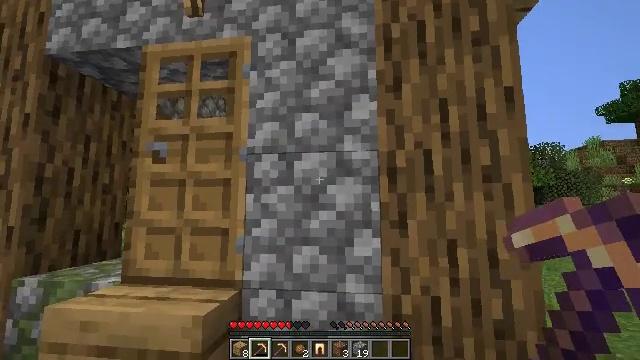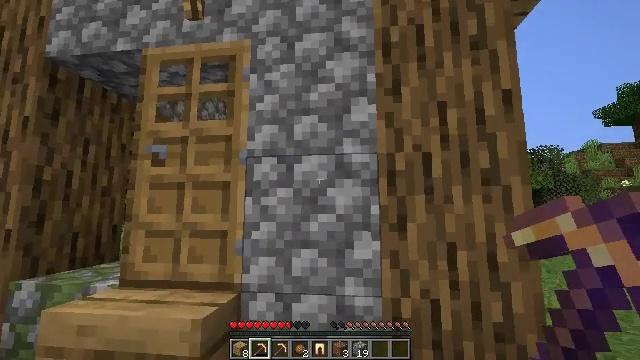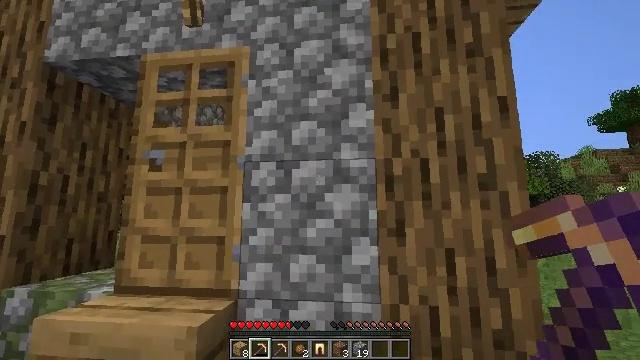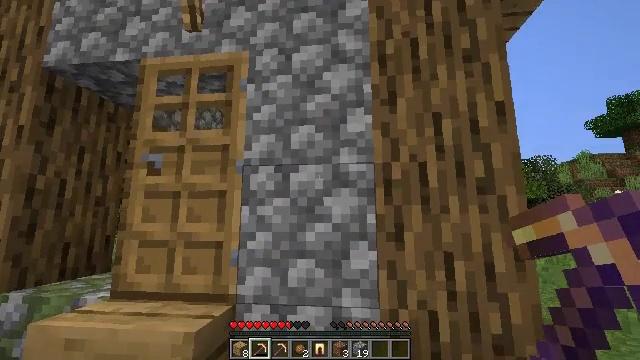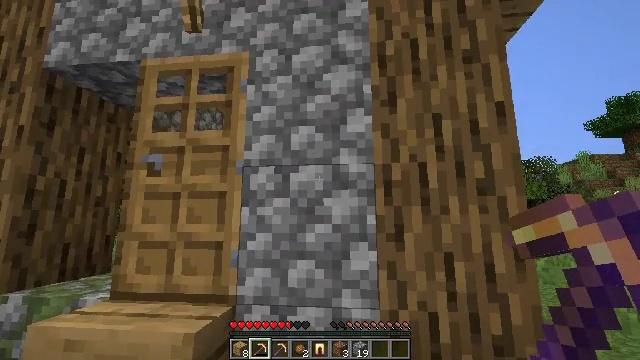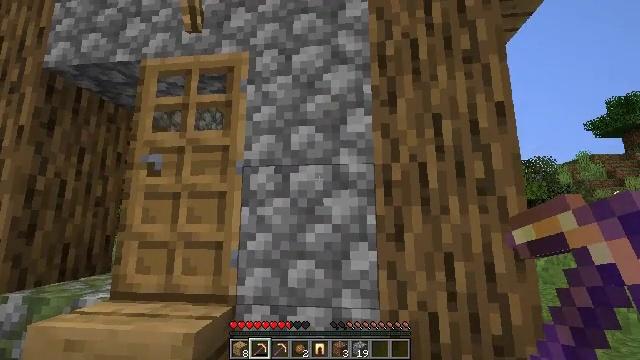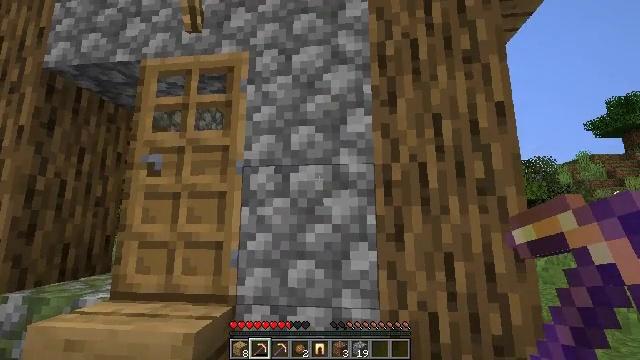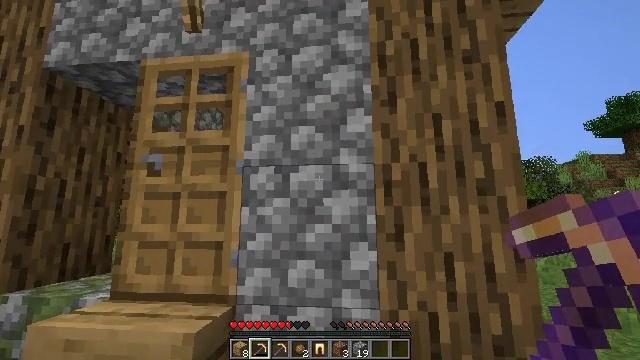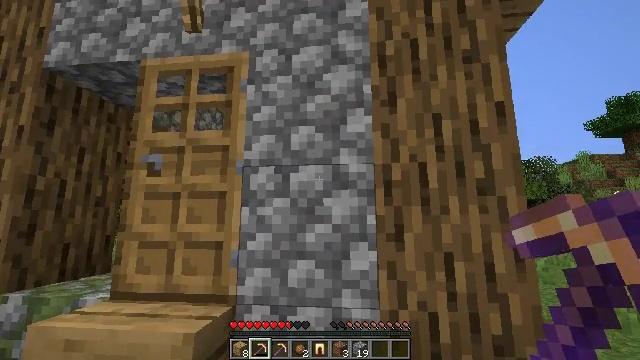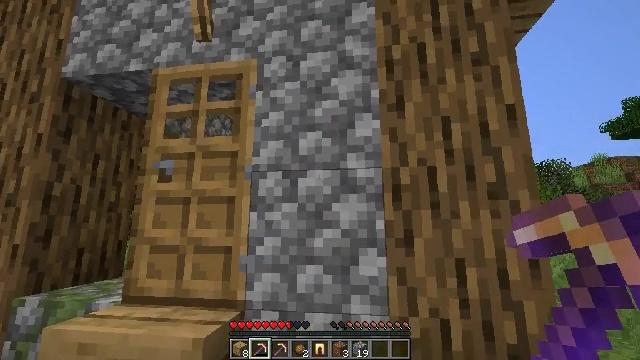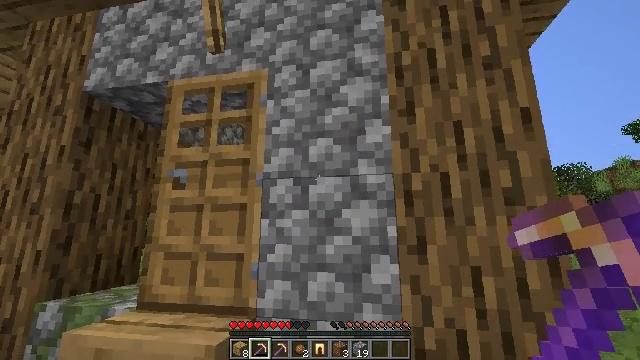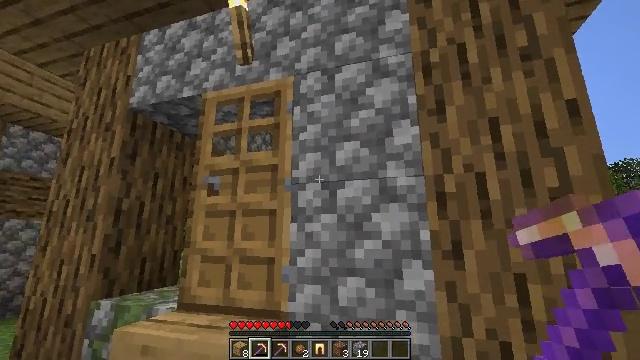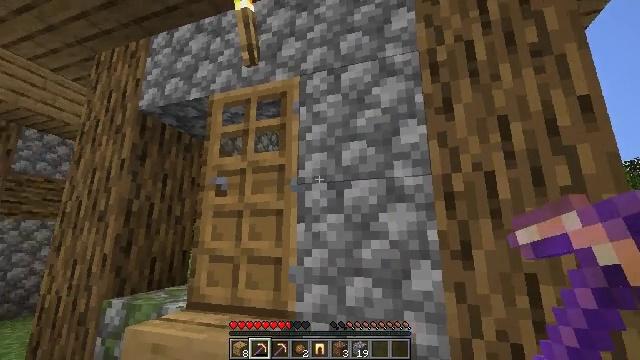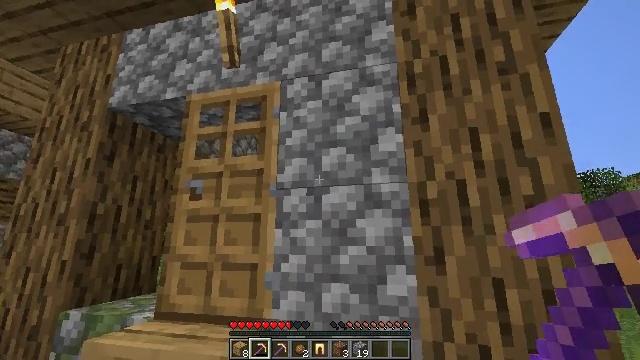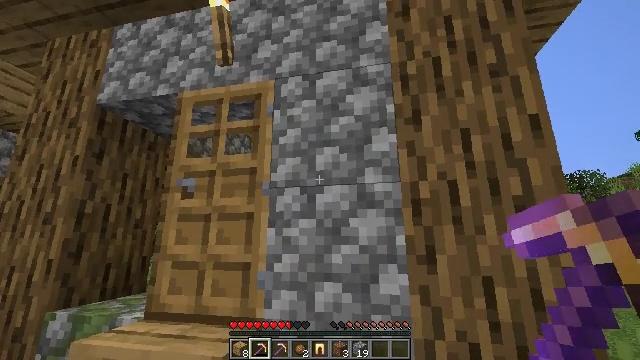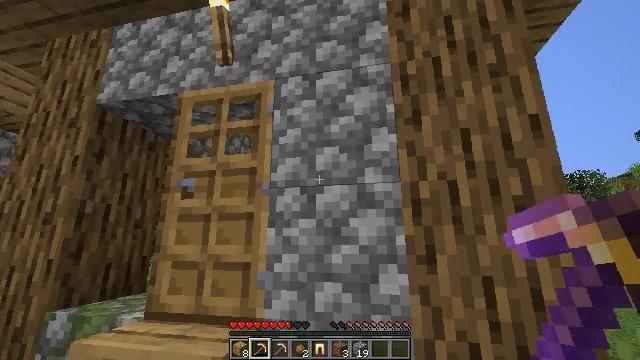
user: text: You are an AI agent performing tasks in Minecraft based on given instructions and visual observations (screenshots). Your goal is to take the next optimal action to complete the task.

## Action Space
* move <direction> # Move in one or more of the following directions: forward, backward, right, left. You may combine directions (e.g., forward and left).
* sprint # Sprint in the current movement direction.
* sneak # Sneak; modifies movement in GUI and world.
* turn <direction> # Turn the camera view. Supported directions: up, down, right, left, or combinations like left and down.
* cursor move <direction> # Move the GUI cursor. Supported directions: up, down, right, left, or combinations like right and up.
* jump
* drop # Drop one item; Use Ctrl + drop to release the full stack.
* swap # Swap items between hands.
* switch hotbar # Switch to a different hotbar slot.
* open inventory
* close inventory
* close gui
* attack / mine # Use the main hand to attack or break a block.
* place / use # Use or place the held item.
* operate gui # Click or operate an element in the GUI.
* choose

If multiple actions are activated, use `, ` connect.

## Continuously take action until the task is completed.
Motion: motion action
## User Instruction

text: Mine cobblestone underground.
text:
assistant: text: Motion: no_op
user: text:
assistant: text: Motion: turn up
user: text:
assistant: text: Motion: no_op
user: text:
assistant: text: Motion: no_op
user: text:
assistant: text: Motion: no_op
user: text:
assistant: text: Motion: no_op
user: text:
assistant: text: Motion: no_op
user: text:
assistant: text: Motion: no_op
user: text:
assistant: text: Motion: turn left and up
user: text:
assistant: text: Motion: turn left and up
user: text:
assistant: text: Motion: turn left
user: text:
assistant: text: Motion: turn left
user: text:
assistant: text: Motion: turn right and up
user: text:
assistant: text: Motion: turn right
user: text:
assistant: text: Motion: no_op
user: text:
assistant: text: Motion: no_op
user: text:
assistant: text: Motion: no_op
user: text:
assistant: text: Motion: no_op
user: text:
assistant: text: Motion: turn right and up
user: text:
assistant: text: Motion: turn right and up
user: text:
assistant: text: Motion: turn up
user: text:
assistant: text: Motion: no_op
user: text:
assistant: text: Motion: no_op
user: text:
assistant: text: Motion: attack / mine
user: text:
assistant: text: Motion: attack / mine
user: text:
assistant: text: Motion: attack / mine
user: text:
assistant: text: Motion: attack / mine
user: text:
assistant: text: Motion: attack / mine
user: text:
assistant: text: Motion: attack / mine
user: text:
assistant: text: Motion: turn left and down, attack / mine